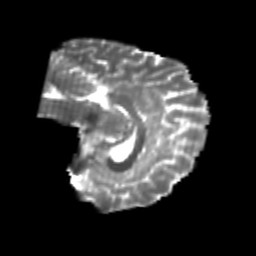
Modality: T2w
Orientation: sagittal
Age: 20
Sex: female
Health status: healthy
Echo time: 0.074 s